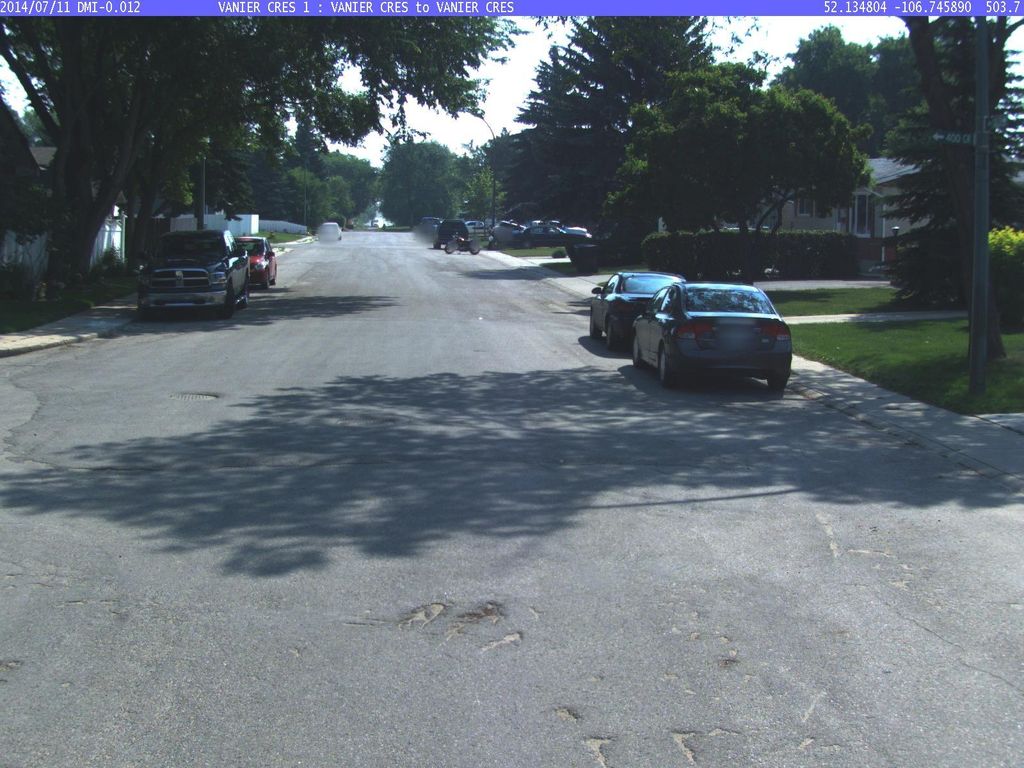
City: saskatoon